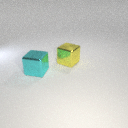
large yellow metal cube to the right of large cyan metal cube